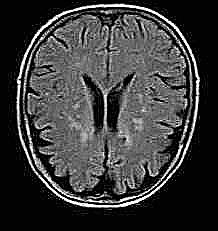
Label: notumor